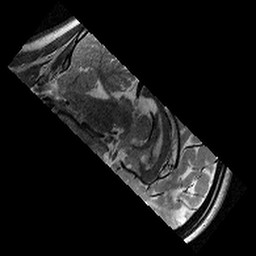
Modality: T2w
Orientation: sagittal
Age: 11
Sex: female
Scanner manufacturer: siemens
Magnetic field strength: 3 T
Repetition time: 9.23 s
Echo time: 0.067 s